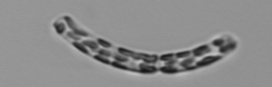
Label: Guinardia_striata